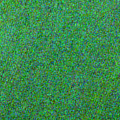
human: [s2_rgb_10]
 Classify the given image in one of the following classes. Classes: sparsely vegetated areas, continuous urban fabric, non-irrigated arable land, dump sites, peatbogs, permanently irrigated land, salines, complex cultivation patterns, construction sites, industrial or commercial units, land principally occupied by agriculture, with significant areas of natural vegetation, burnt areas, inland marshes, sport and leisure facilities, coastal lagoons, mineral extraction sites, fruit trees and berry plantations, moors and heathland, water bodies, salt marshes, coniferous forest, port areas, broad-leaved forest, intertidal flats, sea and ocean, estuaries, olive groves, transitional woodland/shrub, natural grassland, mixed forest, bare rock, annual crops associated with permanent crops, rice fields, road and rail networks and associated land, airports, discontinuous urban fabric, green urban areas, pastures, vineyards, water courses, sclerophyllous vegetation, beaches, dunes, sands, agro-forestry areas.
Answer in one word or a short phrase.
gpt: sea and ocean